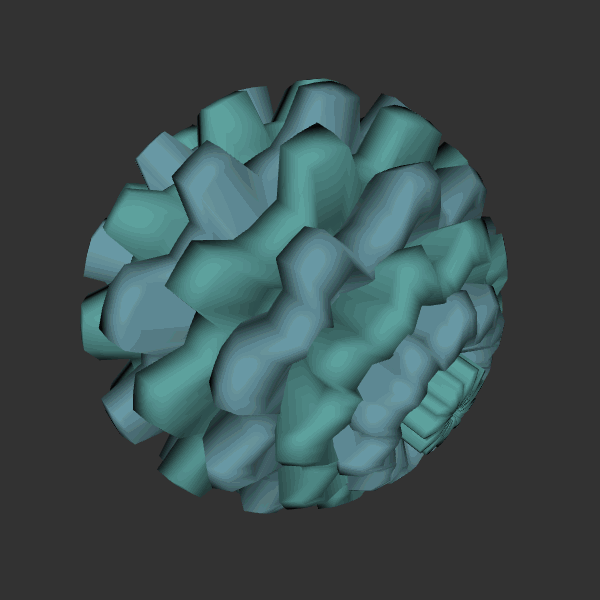
Background: dark